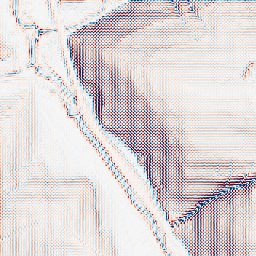
Category: wavelet
Decomposition family: wavelet_dwt
Decomposition parameters: wavelet: haar
level: 2
Upsampling method: cubic_mitchell
Upsampling parameters: scale: 2
Upsampling scale: 2